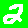
Digit: 2